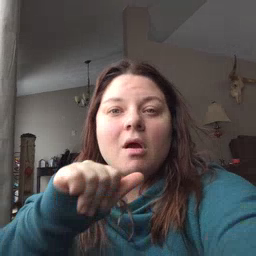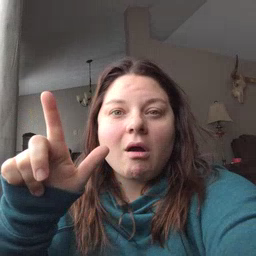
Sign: all